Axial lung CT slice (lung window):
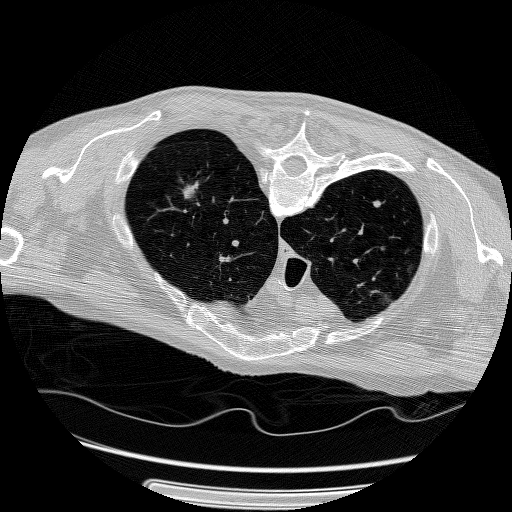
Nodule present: yes
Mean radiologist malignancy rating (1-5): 4.25